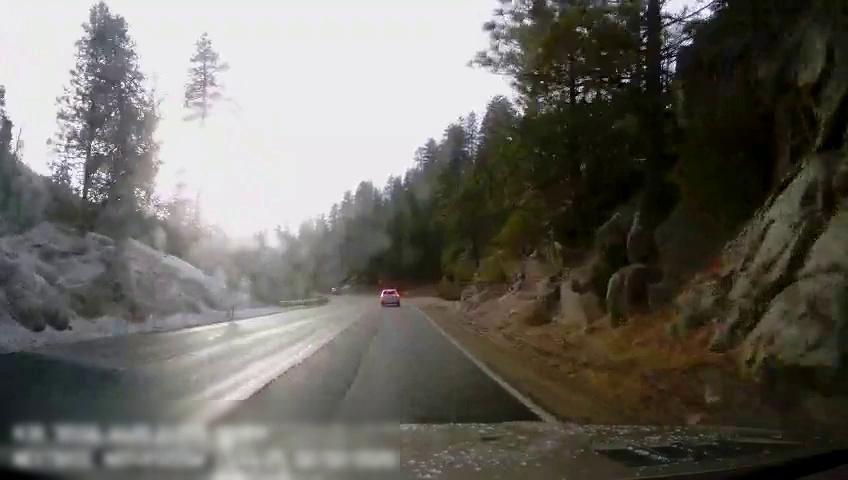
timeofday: Day
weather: Sunny
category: Drivable Space
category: Vehicles | SUV
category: Lanes | Alternate Lane